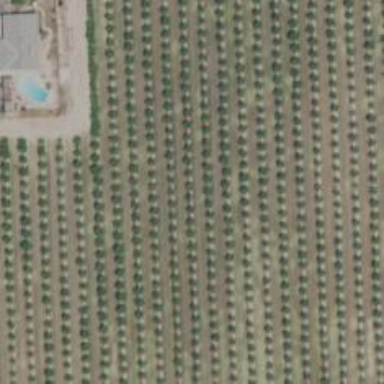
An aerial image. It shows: Orchard filled with almond trees.